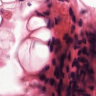
Metastatic tissue present: no